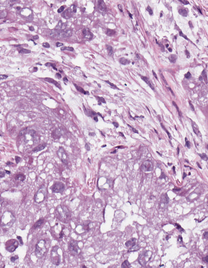
Tumor epithelial tissue: yes
Tumor-associated stroma tissue: yes
Normal tissue: no